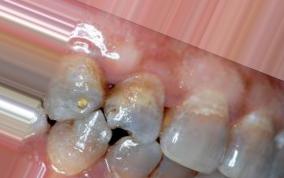
Condition: Tooth Discoloration